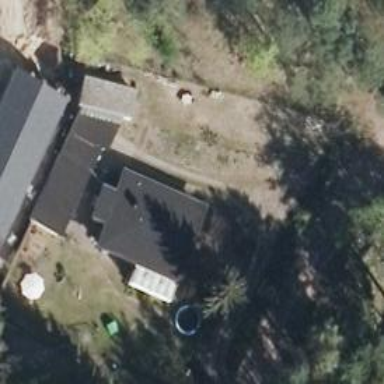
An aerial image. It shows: Detached building.